Question: I want my toolbar to take the space of status bar and the image used for it be the background of the status bar and I successfully do that with this code inside my activity
'''
//for using status bar space
if (Build.VERSION.SDK_INT >= Build.VERSION_CODES.KITKAT) {
getWindow().setFlags(WindowManager.LayoutParams.FLAG_LAYOUT_NO_LIMITS,
WindowManager.LayoutParams.FLAG_LAYOUT_NO_LIMITS);
}
'''
The problem is this code make my activity layout take the full screen even the space with navigation bar so how to solve this?
Here is a screenshot:

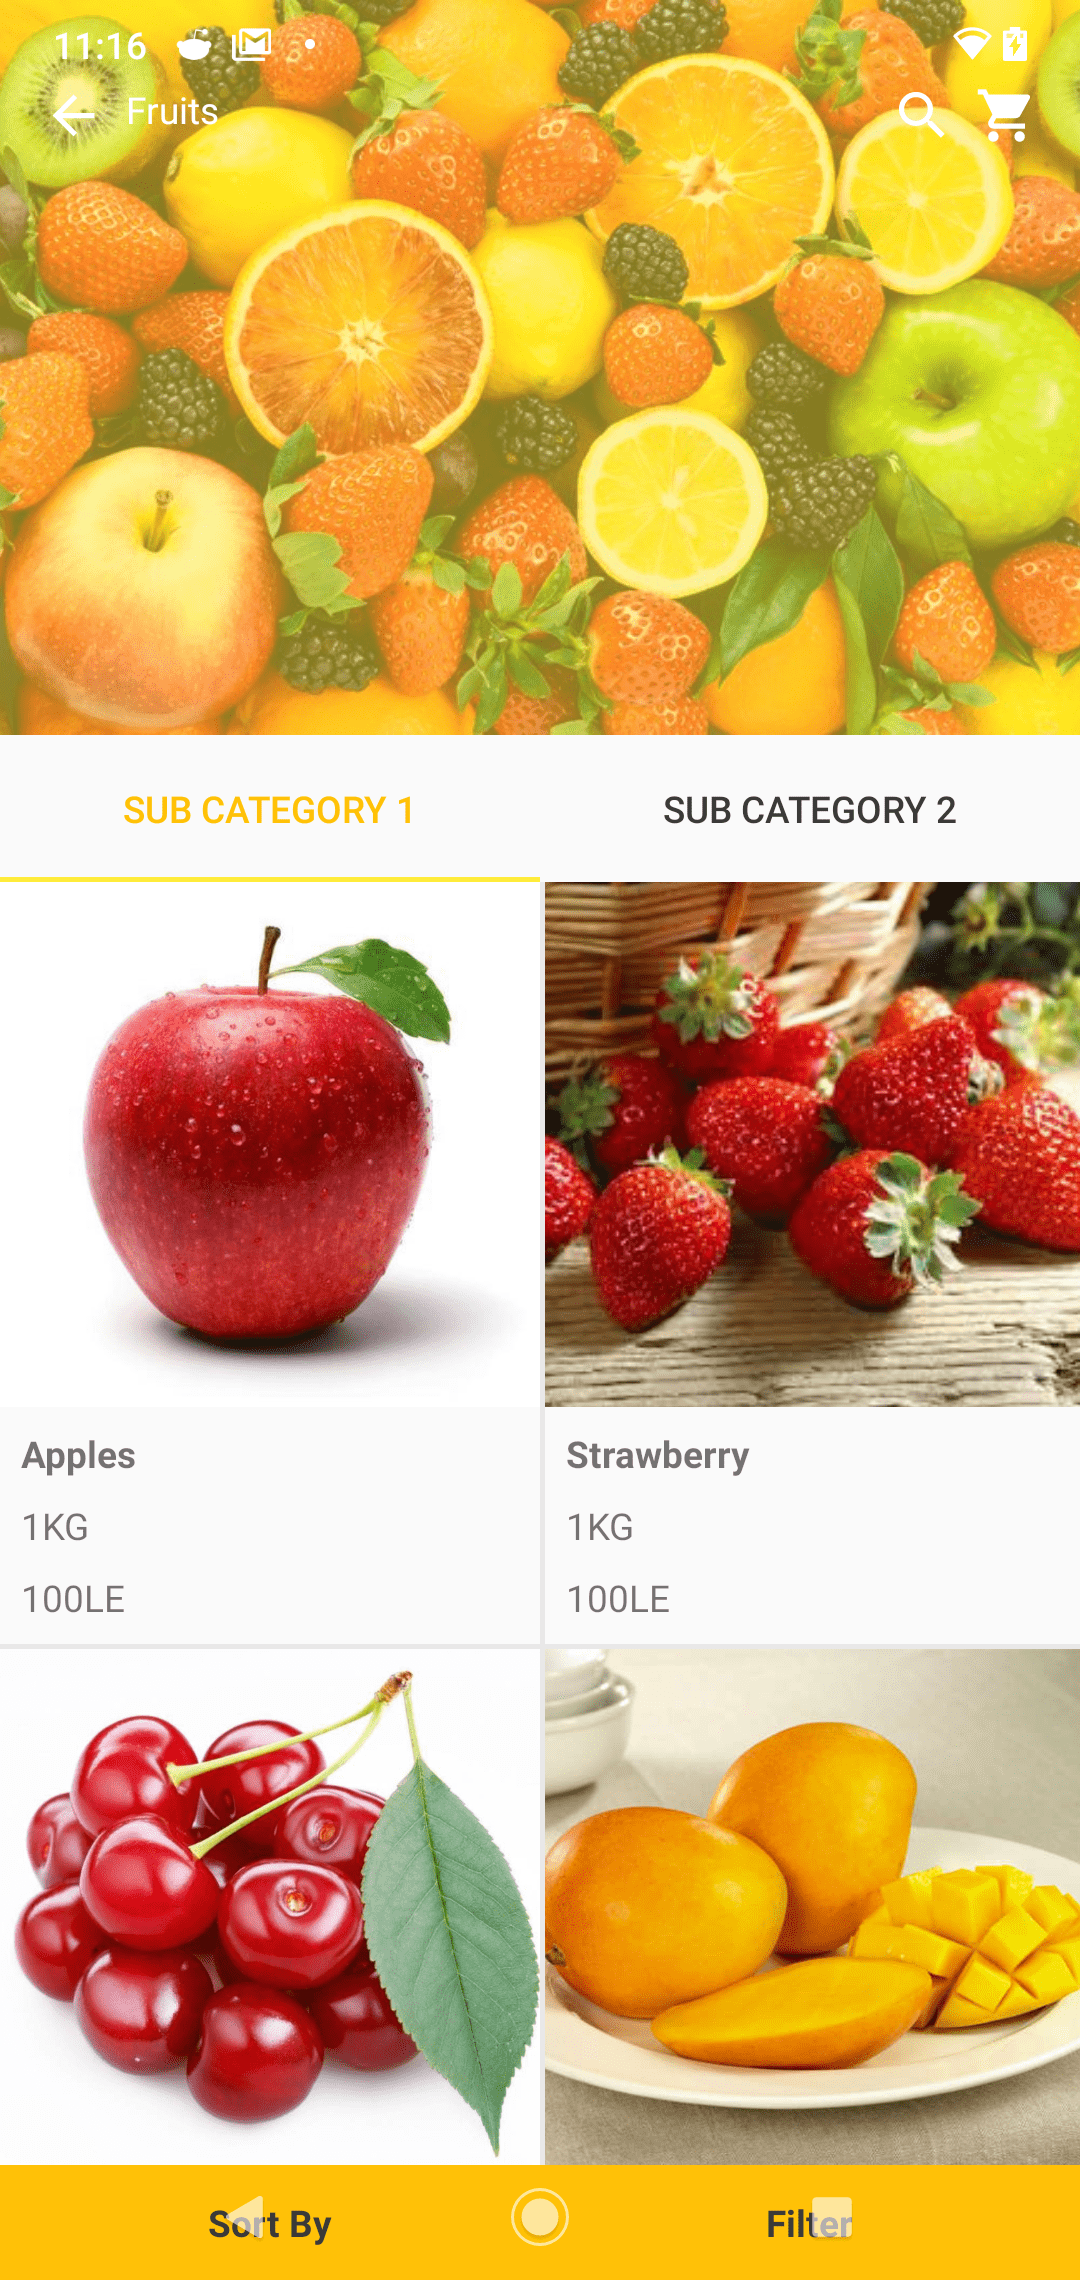
Answer: This is the solution I used for testing on android 10 and other versions, so check if this is of any help.
In your 'styles.xml' create a custom theme, you can set parent theme to what your app theme is if it has any of the NoActionBar (AppCompat/DayNight/material etc.) set as parent or set one directly(since without NoActionBar a default one will get generated on top), the major requirement is these three lines:
'''
<style name="CustomTheme" parent="Theme.AppCompat.Light.NoActionBar">
<item name="android:windowDrawsSystemBarBackgrounds">true</item>
<item name="android:windowTranslucentStatus">false</item>
<item name="android:statusBarColor">#<PHONE></item>
</style>
'''
You can check the documentation for statusBarColor if you wish, basically tells you what needs to be done.
> The color for the status bar. If the color is not opaque, consider setting {@link android.view.View#SYSTEM_UI_FLAG_LAYOUT_STABLE} and {@link android.view.View#SYSTEM_UI_FLAG_LAYOUT_FULLSCREEN}. For this to take effect, the window must be drawing the system bar backgrounds with {@link android.R.attr#windowDrawsSystemBarBackgrounds} and the status bar must not have been requested to be translucent with {@link android.R.attr#windowTranslucentStatus}. Corresponds to {@link android.view.Window#setStatusBarColor(int)}.
So simply set a transparent color or any color you wish to set to the status bar as per your requirement. And set this theme to the activity you want.
Now in the activity create this method as shown below:
'''
private void showCustomUI() {
View decorView = getWindow().getDecorView();
decorView.setSystemUiVisibility(
View.SYSTEM_UI_FLAG_LAYOUT_STABLE
| View.SYSTEM_UI_FLAG_LAYOUT_FULLSCREEN);
}
'''
Those are the flags you require, don't add 'View.SYSTEM_UI_FLAG_LAYOUT_HIDE_NAVIGATION' while setting flags as it hides the navigation bar which your requirement is to show.
You'll need to call the method otherwise statusbar won't be created properly.
So try this, and let me know if it worked for you.
EDIT: Don't forget to remove 'FLAG_LAYOUT_NO_LIMITS' flags incase you have them in activity as it will create problems. Here's what i got on testing for android 10.
<URL>